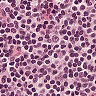
Metastatic tissue present: no